Brain MRI, t2w sequence, axial 2D slice.
Patient: age 45, sex F, weight 75 kg, height 1.65 m
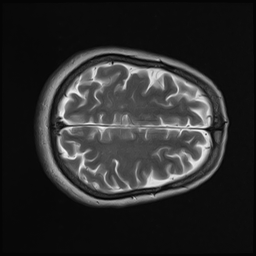